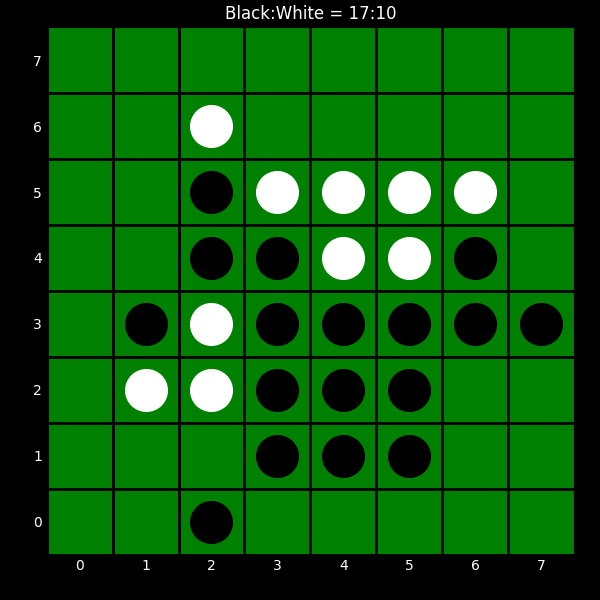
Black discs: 17
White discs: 10